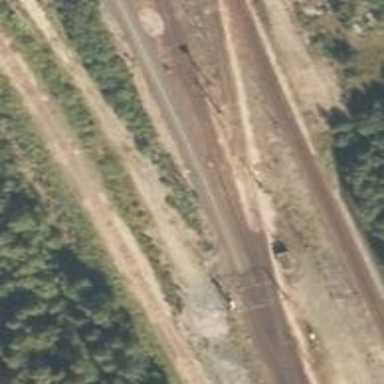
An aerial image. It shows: Railway signal.